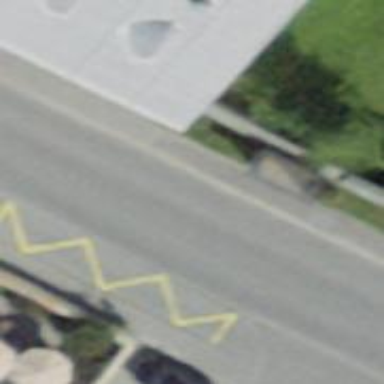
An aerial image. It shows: Bus stop with sheltered platform for public transport.